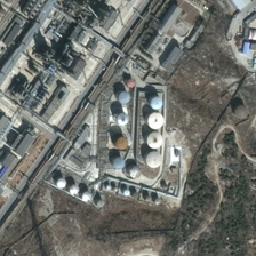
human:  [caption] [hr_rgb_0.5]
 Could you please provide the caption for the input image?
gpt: There are a large number of large storage tanks in the factory.

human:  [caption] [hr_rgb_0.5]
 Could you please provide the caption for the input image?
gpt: There are a lot of large pallets in the factory.

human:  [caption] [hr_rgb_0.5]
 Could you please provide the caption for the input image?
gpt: There are many large storage tanks in the factory.

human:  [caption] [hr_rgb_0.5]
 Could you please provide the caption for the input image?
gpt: Many factories have been built in the factory.

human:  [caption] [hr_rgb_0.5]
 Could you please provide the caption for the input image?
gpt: Many factories have been built in the factory.